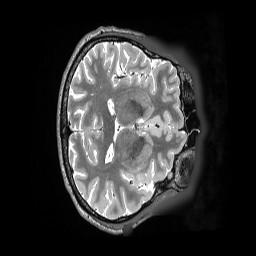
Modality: T2w
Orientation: axial
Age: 38
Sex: male